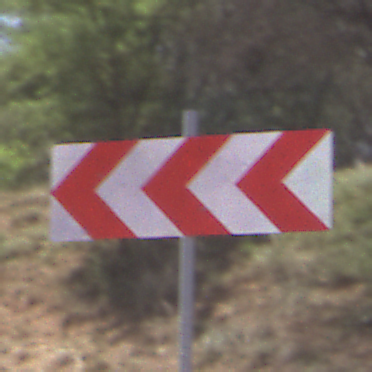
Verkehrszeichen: RichtungstafelnInKurvenGrossRechts
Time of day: Midday
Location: Outdoor (RoadRail)
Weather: Clear
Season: NotSpecified
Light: Natural